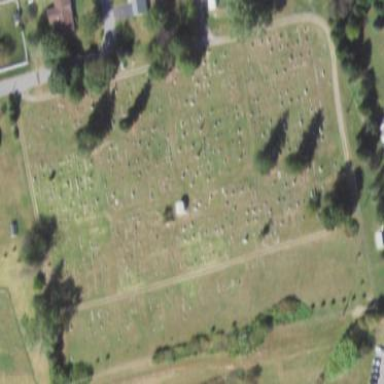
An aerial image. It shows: Cemetery.